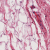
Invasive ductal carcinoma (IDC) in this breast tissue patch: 0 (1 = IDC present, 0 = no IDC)